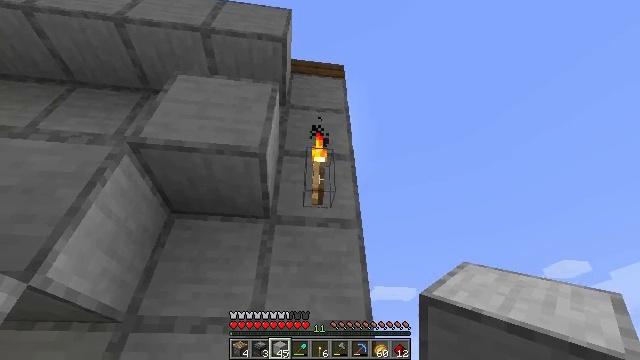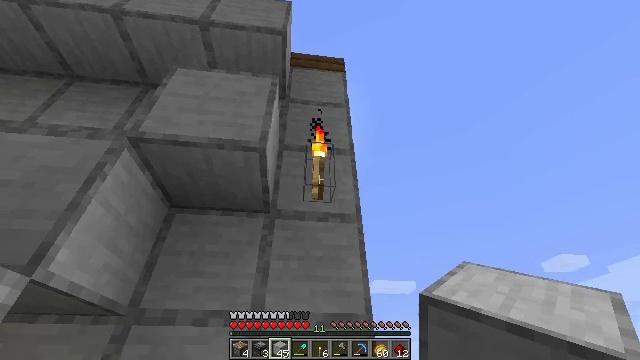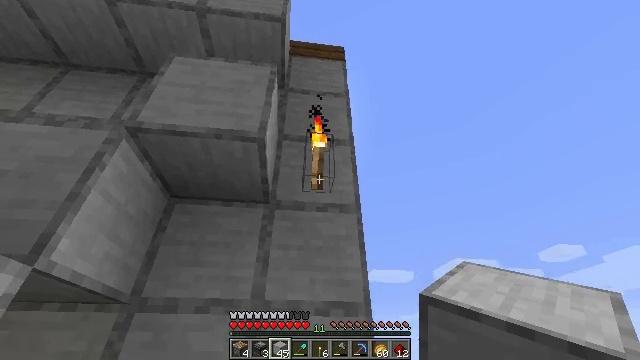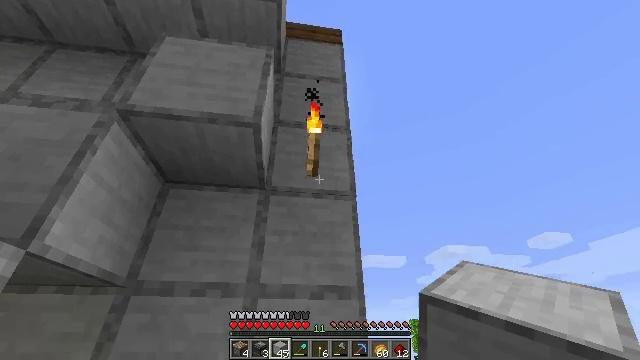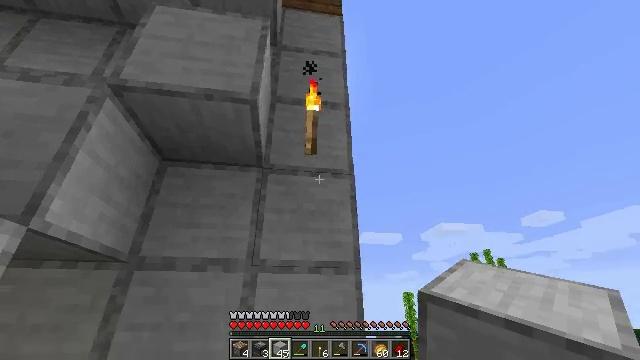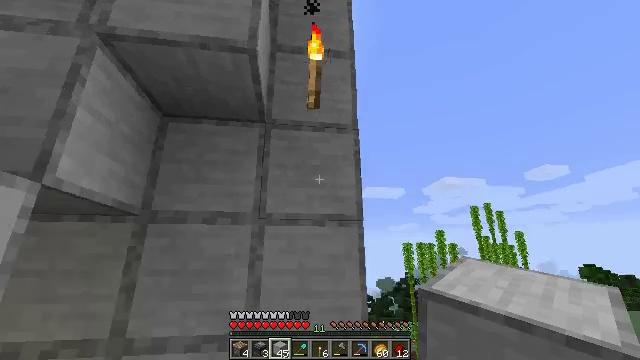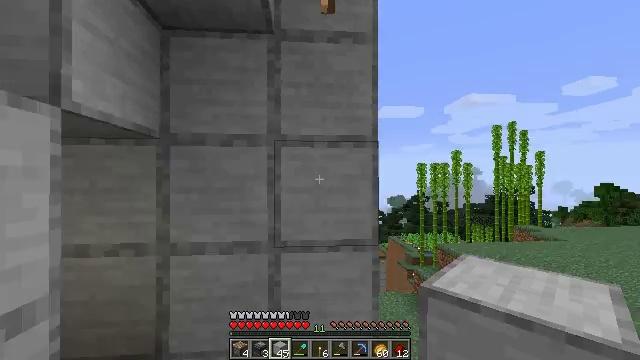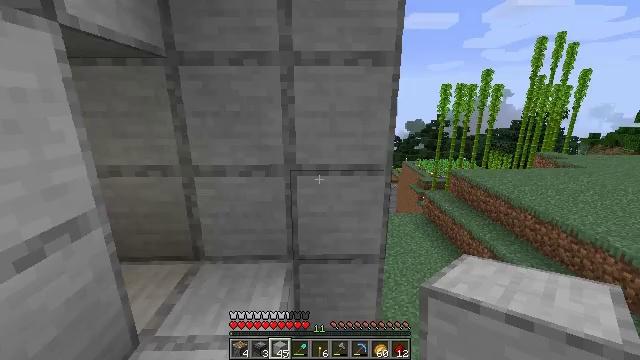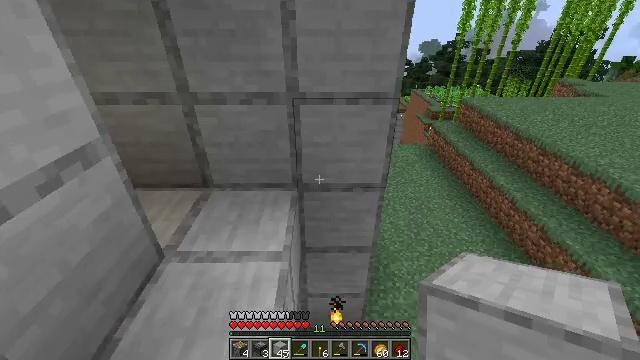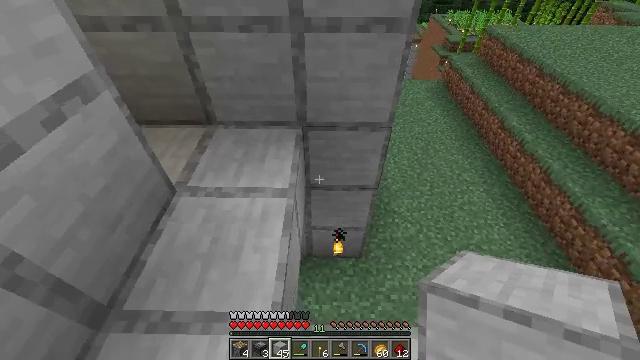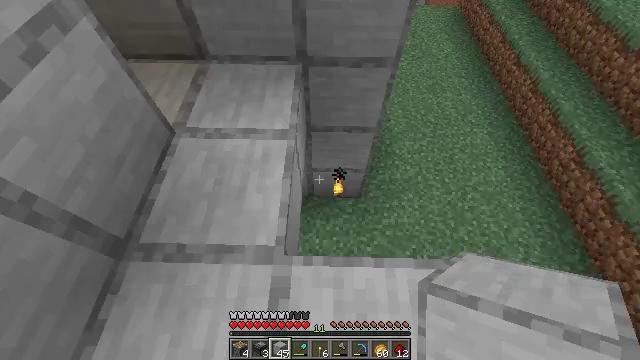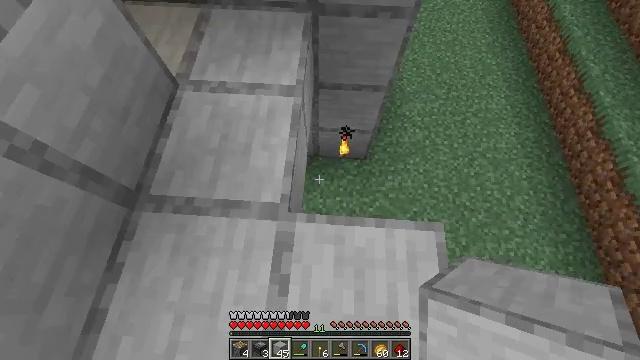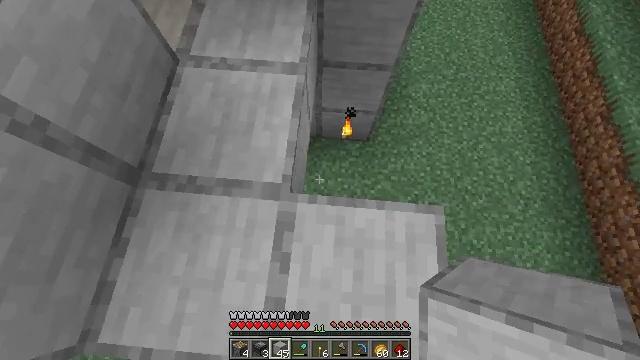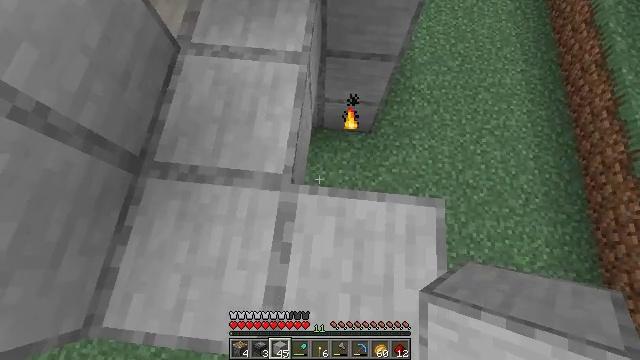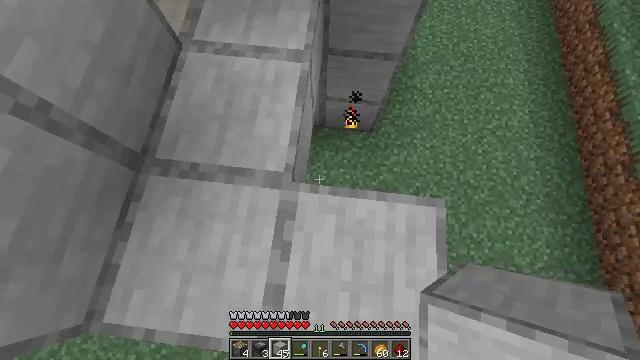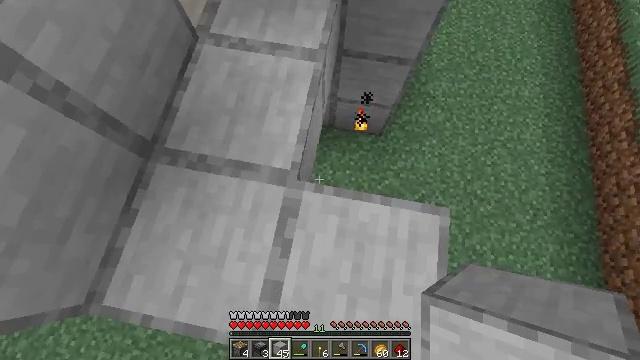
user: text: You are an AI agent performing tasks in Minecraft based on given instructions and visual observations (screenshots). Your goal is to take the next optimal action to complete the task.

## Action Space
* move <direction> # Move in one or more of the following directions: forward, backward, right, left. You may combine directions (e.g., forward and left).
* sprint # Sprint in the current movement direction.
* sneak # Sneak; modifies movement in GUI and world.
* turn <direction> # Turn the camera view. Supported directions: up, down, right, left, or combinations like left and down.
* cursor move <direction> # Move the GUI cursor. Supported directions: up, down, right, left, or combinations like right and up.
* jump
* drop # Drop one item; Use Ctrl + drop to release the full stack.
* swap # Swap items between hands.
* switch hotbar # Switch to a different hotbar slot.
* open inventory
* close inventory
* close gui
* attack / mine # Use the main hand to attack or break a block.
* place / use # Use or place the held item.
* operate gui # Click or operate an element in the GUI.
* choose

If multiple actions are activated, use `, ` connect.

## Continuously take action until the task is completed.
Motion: motion action
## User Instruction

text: Break the smooth stone to collect it.
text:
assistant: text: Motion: turn down
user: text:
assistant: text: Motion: turn down
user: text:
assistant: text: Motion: turn right and down
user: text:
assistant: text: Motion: turn down
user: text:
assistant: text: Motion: turn down
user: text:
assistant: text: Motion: turn left and down
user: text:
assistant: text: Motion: turn left and down
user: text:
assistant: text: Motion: turn down
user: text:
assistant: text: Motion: turn left and down
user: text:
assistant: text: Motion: turn down
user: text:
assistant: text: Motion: turn left and down
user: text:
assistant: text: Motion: turn left and down
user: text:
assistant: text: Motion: turn down
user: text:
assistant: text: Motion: no_op
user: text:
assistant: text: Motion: turn left
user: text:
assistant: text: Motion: turn left
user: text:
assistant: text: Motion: turn left
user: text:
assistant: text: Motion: turn left
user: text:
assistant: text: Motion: turn left
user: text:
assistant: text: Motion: no_op
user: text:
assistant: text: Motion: turn left
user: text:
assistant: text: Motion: turn left
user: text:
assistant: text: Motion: turn left
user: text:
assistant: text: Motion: turn left and up
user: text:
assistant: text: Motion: turn left
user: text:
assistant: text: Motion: turn left
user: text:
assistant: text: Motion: turn left
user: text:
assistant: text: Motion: no_op
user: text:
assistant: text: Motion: no_op
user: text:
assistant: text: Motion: no_op